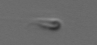
Label: flagellate_morphotype3